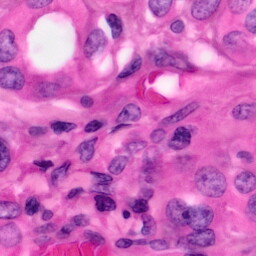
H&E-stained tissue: Pancreatic